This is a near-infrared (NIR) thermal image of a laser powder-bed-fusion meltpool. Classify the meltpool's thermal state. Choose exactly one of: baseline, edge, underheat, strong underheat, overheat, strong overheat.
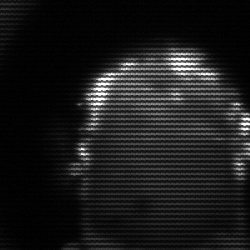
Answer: baseline